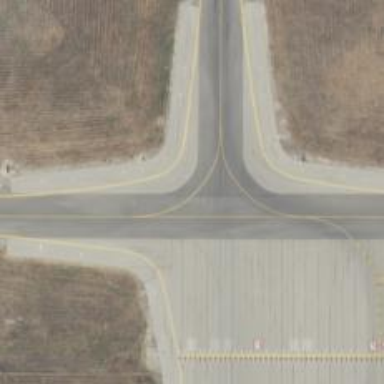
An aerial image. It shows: Image of taxiway at airport.